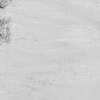
Atmospheric dust classification: not_dusty